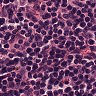
Metastatic tissue present: no